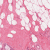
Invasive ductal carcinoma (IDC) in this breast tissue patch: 1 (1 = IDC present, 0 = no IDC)